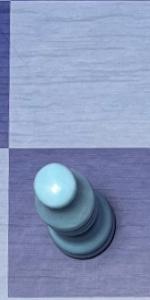
Label: Bishop_White